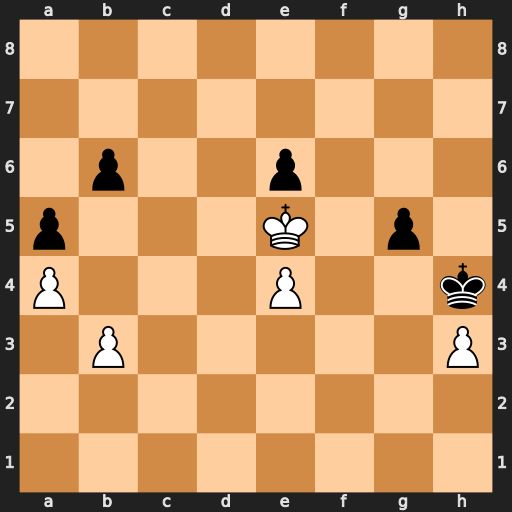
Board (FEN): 8/8/1p2p3/p3K1p1/P3P2k/1P5P/8/8
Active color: w
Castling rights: -
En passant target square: -
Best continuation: Kf6 e5 Kf5